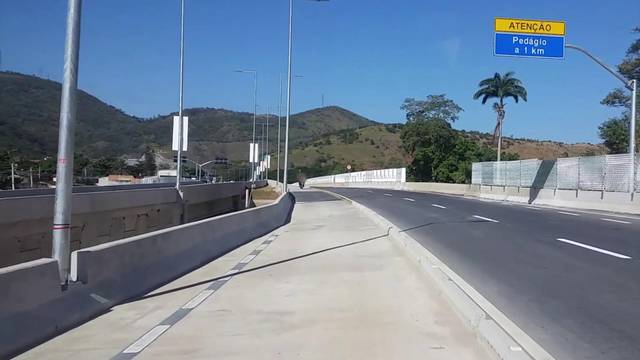
Region: Brazil
Coordinates: -22.887, -43.401